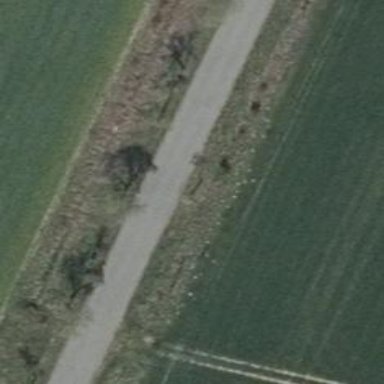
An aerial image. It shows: Unclassified road with paved surface.